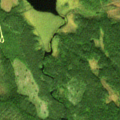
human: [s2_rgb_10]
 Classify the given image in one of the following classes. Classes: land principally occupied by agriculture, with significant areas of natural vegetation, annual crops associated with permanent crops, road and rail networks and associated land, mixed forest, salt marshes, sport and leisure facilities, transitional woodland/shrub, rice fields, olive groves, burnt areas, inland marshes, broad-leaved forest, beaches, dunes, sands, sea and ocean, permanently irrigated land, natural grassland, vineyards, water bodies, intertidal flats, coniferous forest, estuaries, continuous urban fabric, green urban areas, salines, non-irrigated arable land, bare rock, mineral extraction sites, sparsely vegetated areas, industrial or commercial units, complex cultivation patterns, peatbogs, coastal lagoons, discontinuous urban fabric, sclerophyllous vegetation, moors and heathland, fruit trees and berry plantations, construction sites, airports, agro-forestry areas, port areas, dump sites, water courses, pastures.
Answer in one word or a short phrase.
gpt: coniferous forest, water bodies